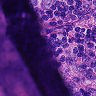
Metastatic tissue present: yes